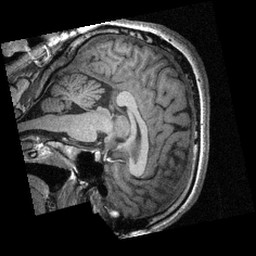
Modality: T1w
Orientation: sagittal